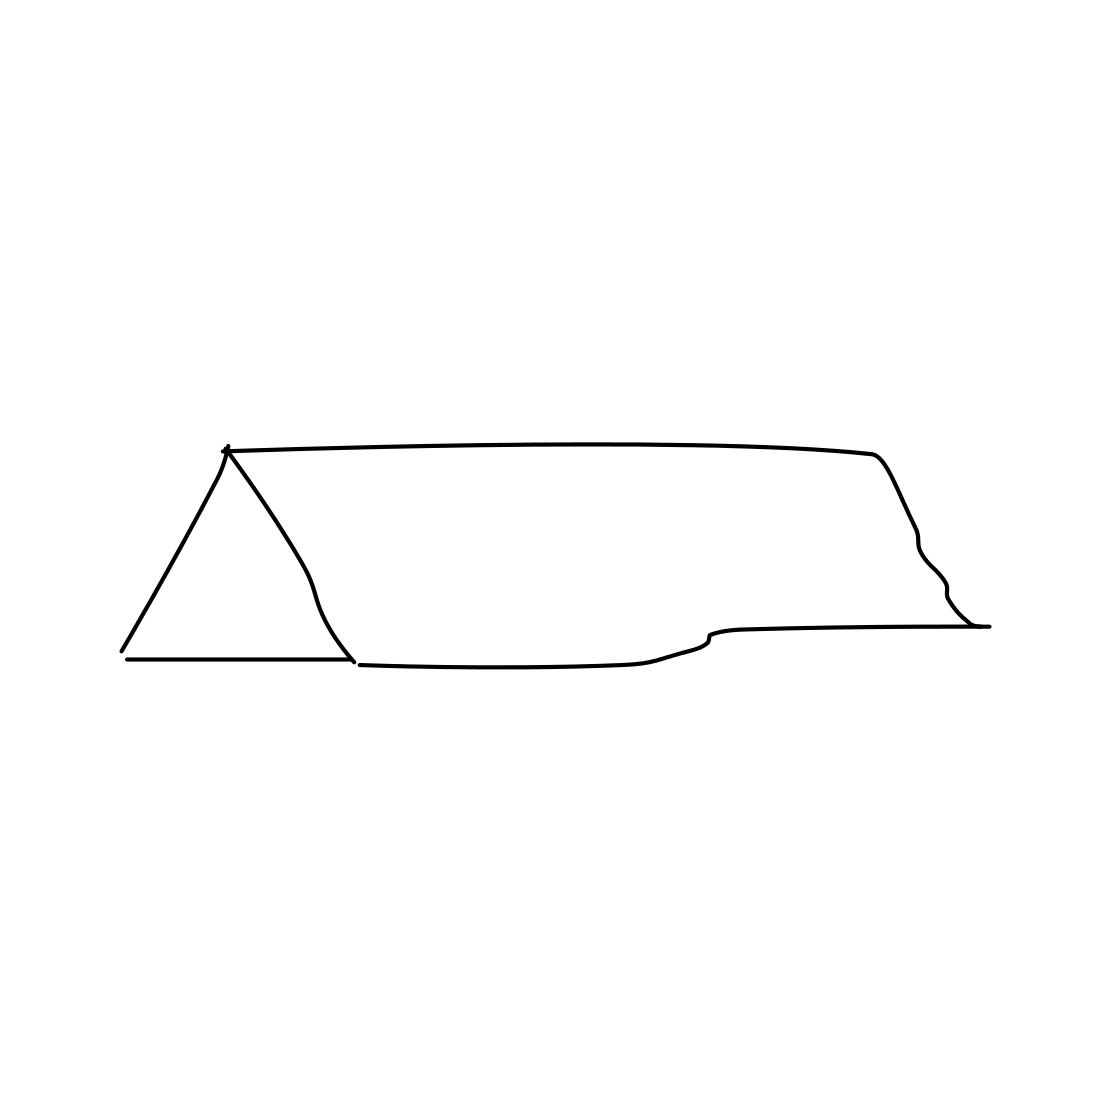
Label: tent